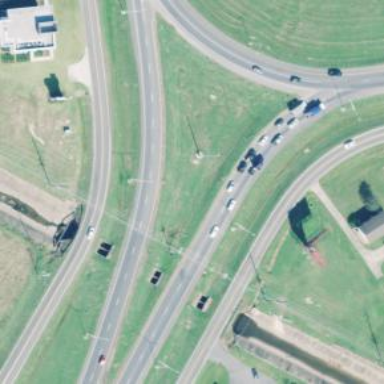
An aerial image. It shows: Trunk highway.